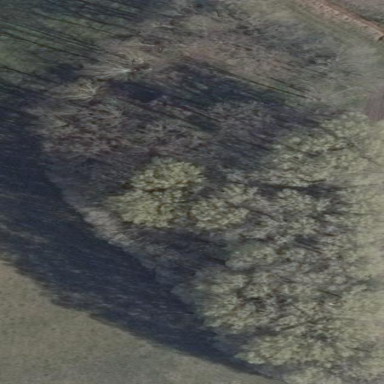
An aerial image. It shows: Forest area.